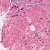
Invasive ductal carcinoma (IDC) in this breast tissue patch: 0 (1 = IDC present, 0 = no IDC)